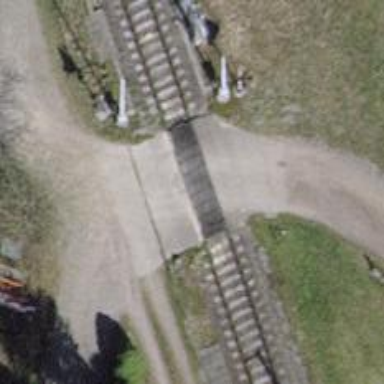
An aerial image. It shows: Single railway track with electrification through contact line.